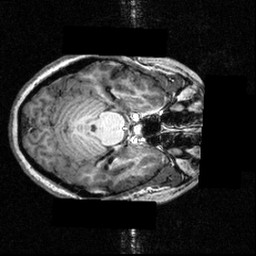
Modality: T1w
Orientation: axial
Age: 20
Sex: female
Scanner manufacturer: siemens
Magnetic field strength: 3.951 T
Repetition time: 1.5 s
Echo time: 0.00335 s